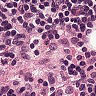
Metastatic tissue present: no